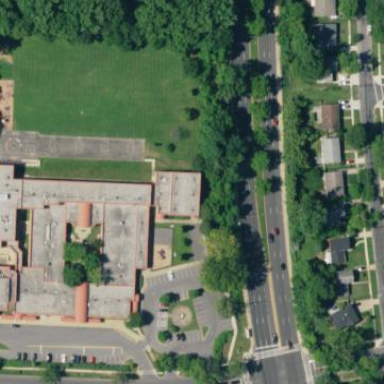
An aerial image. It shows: School.